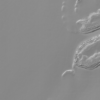
Label: not_dusty